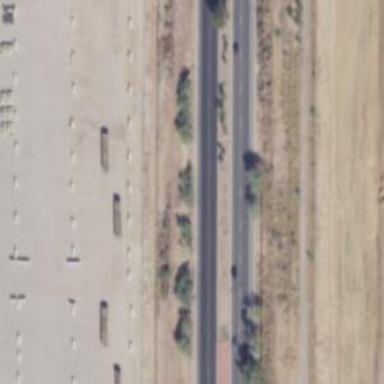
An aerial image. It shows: Primary highway.